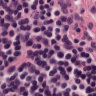
Metastatic tissue present: no